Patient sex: M
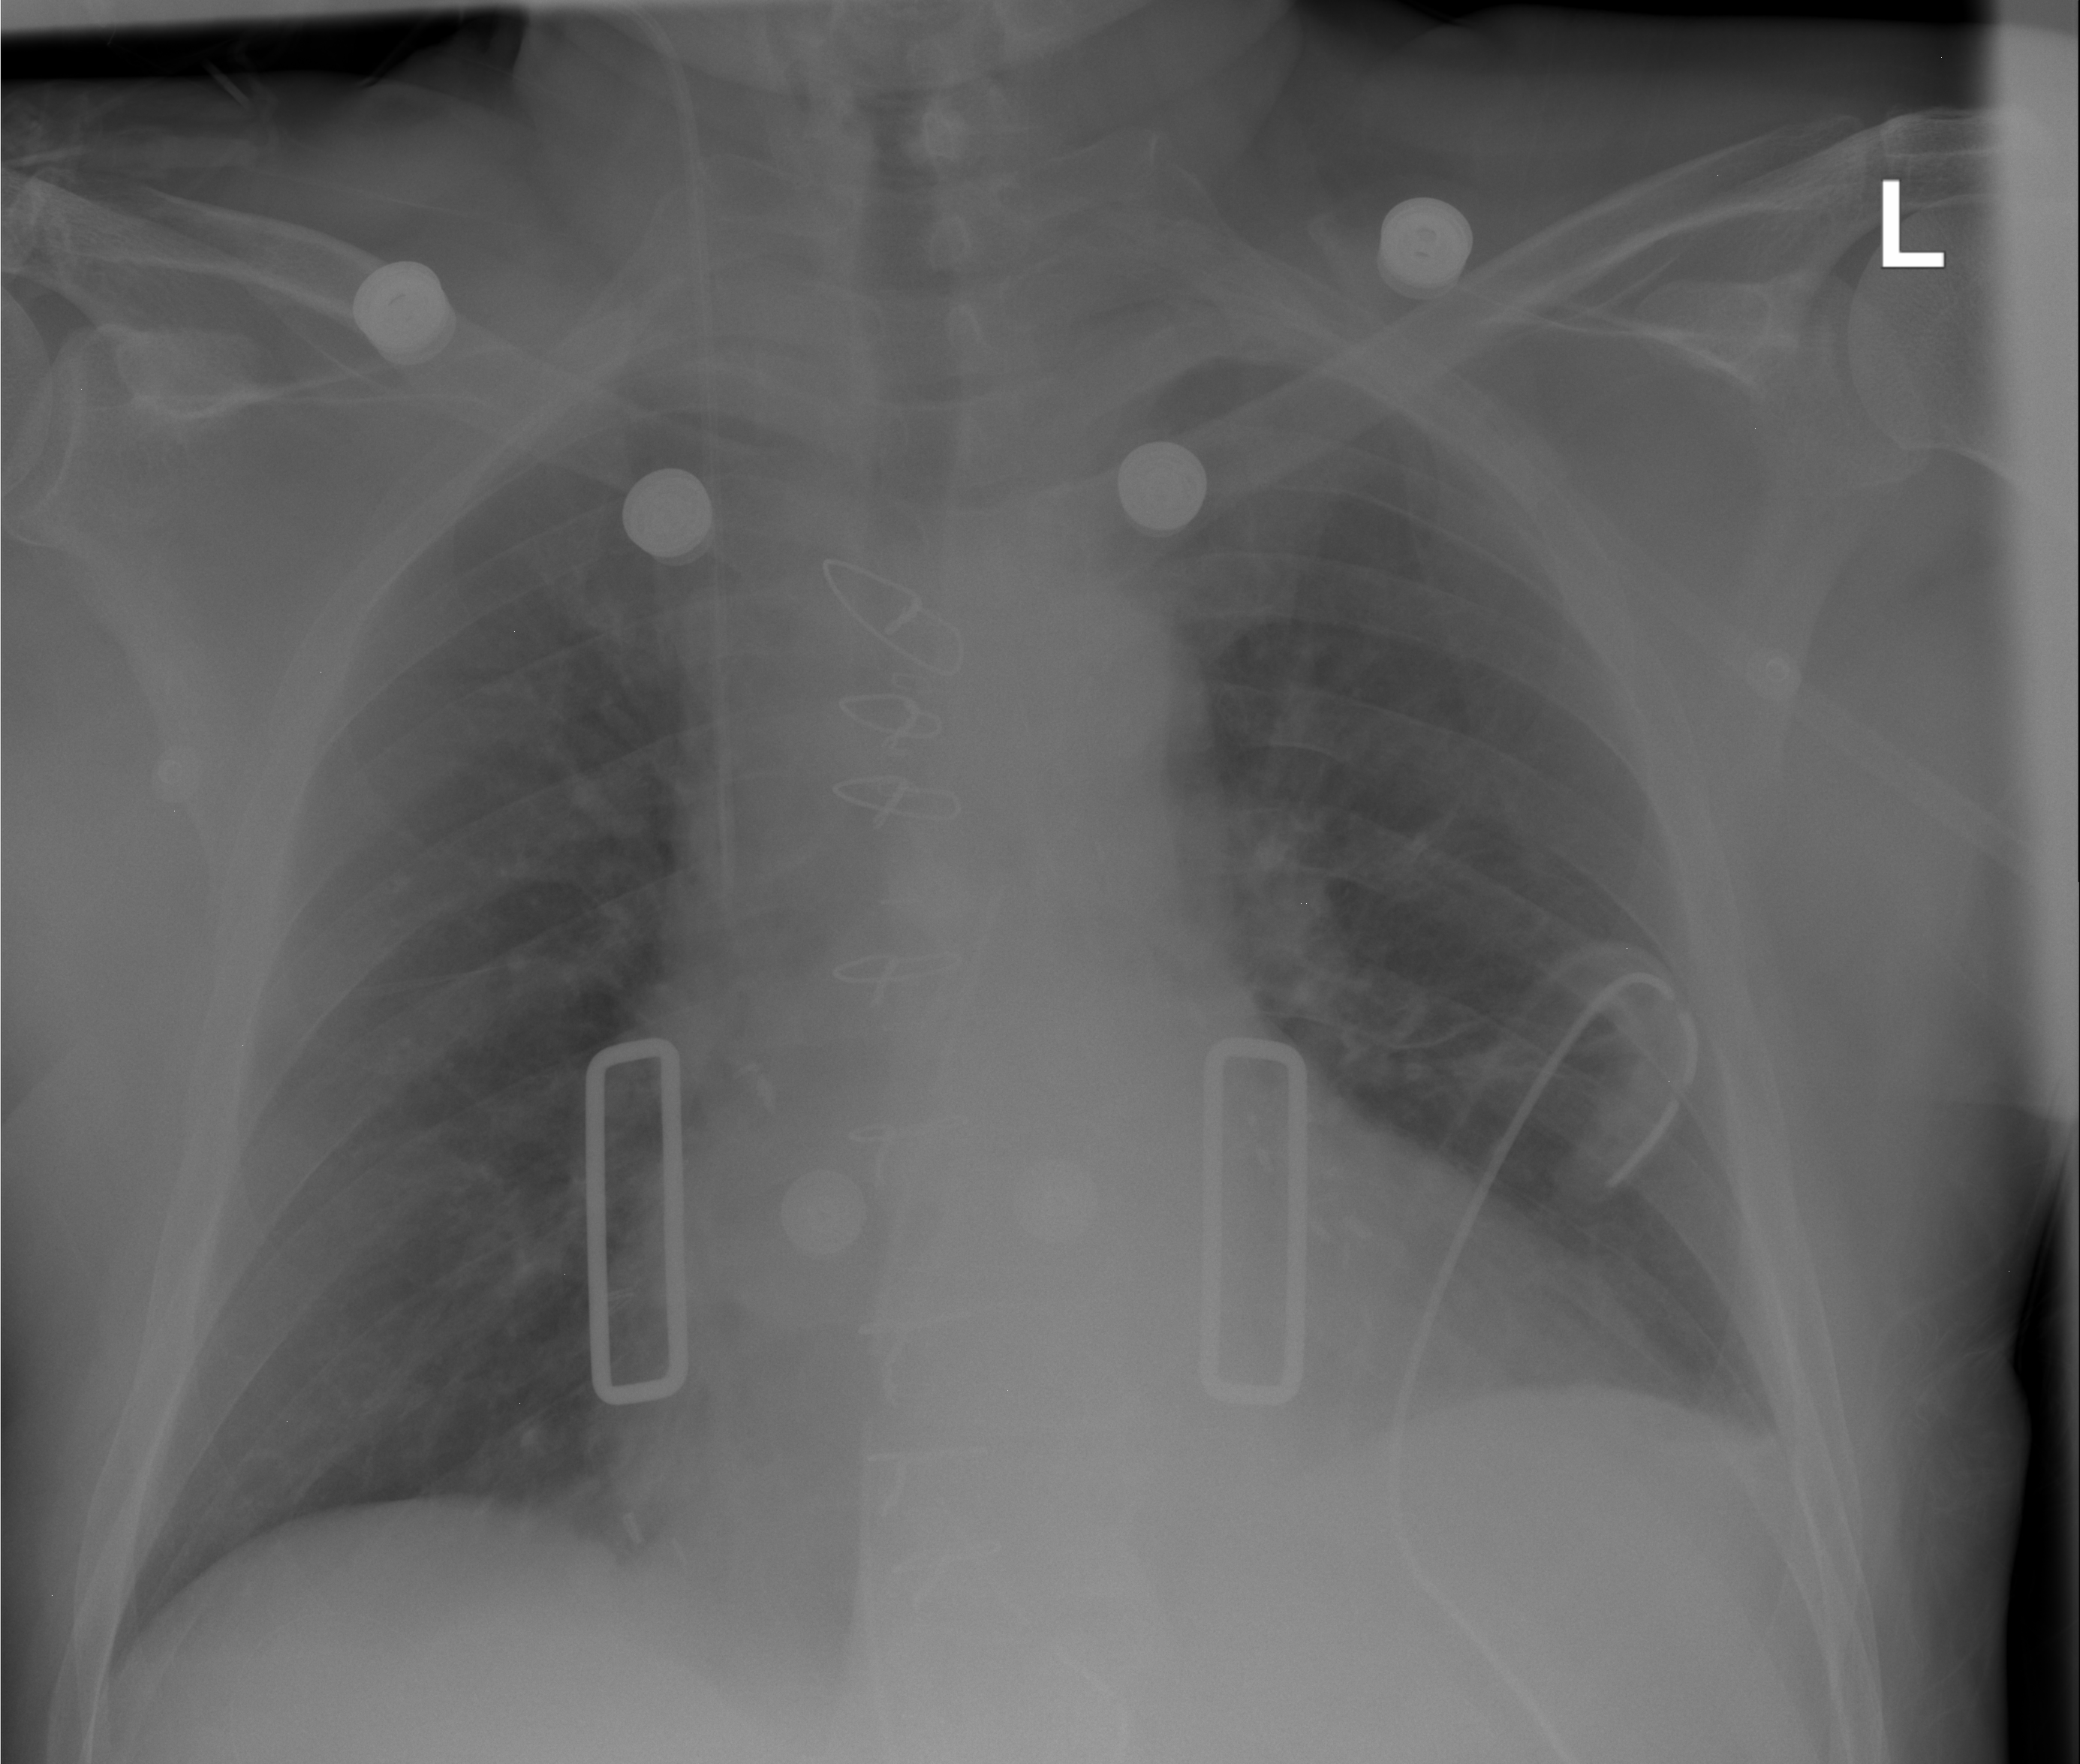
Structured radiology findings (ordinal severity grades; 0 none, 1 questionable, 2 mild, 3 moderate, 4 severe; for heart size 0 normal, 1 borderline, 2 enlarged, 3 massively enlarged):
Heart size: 2
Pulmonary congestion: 0
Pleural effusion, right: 0
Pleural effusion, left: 2
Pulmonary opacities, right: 0
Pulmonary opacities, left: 0
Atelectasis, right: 0
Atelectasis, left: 2